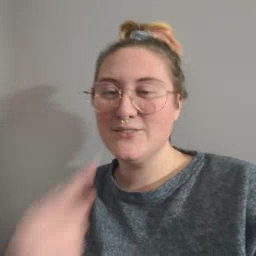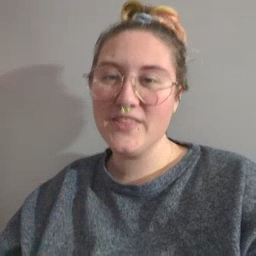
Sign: tooth